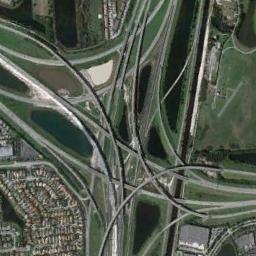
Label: overpass